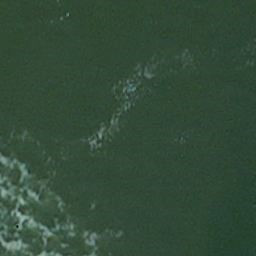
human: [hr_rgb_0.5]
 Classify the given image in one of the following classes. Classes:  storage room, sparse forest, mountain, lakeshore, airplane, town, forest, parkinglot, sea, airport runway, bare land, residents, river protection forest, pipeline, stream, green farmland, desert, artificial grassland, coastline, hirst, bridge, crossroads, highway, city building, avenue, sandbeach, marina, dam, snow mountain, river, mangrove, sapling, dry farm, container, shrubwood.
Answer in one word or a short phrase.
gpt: sea